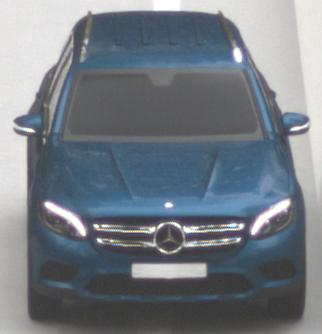
Make: Mercedes-Benz
Model: GLC 250
Detailed model: GLC (253)
Model produced from: 2015/09
Model produced until: 2018/05
Doors: 5
Color: blue
Road condition: dry road
Daytime: morning or afternoon
Contrast: low contrast